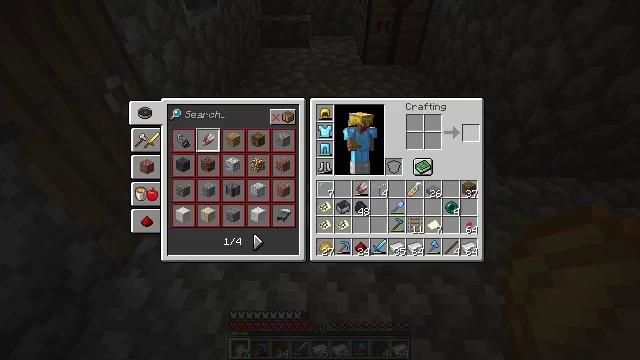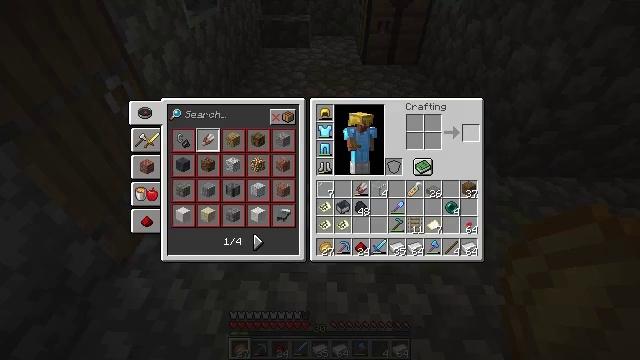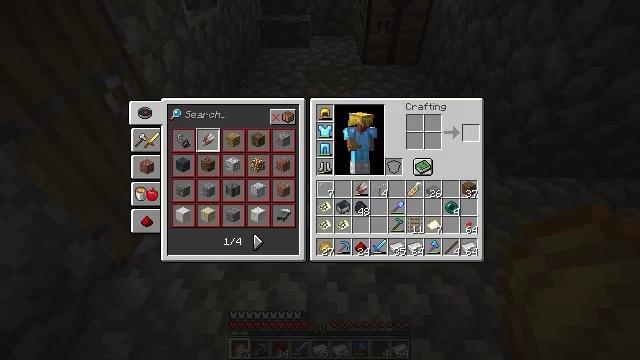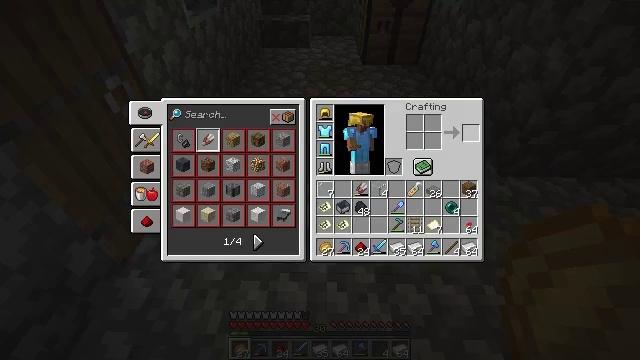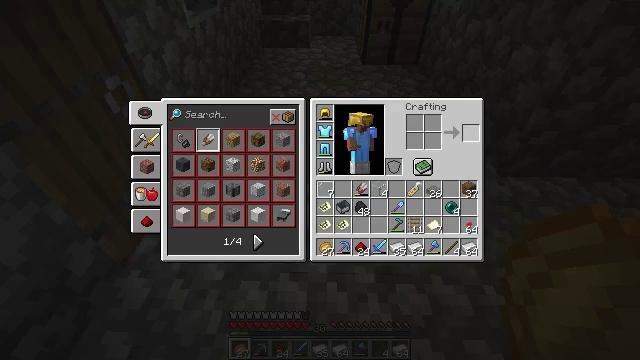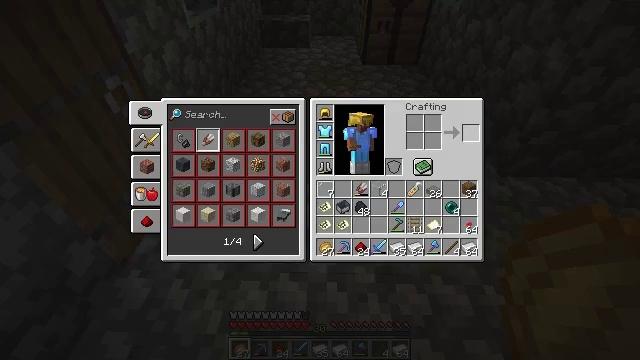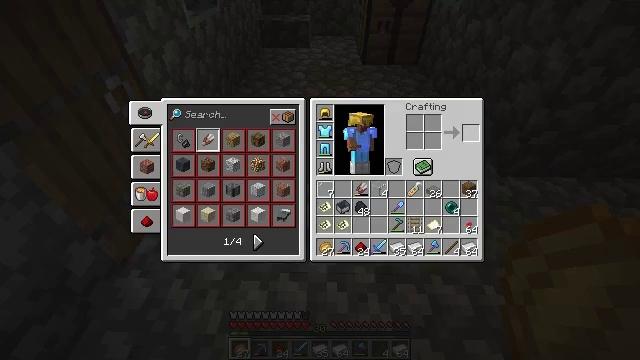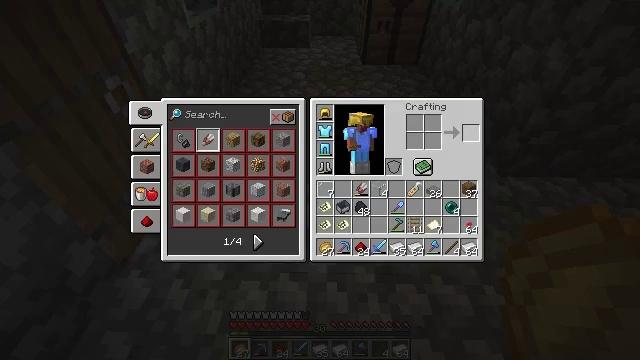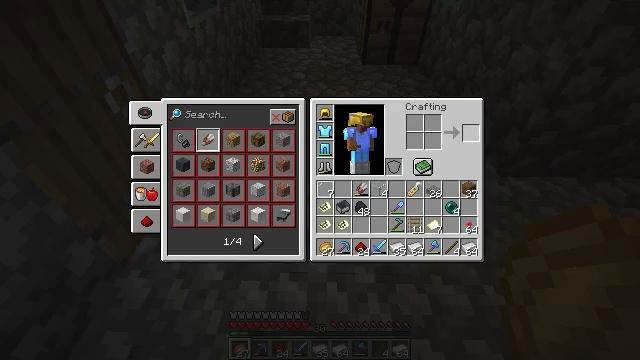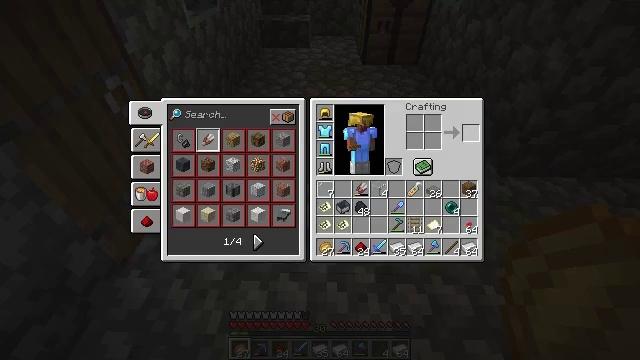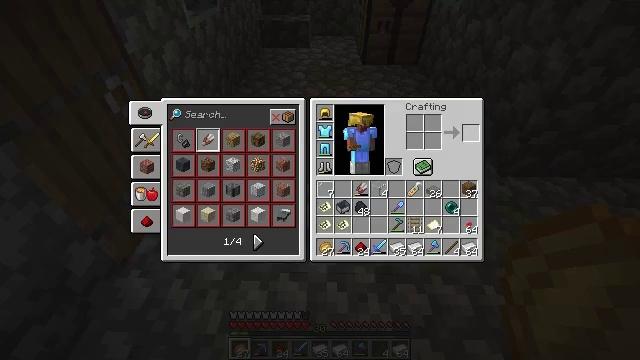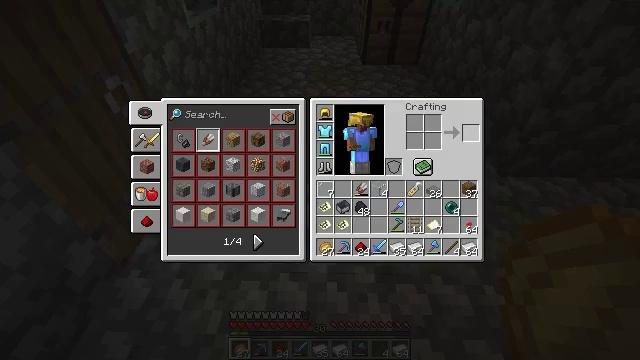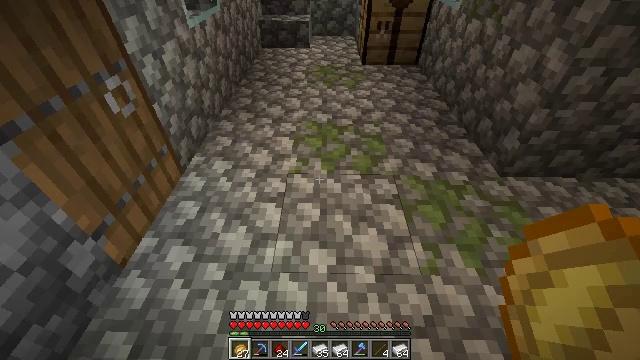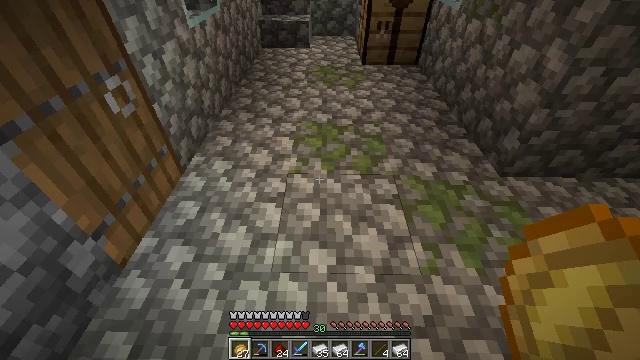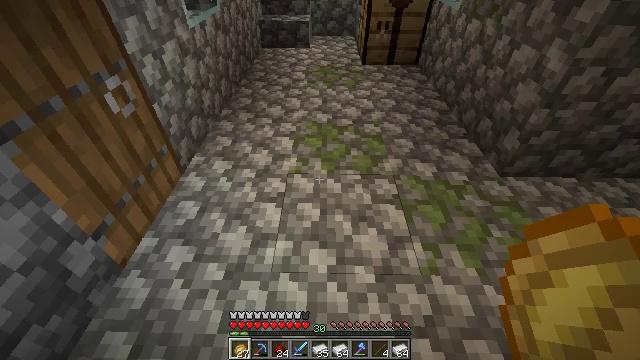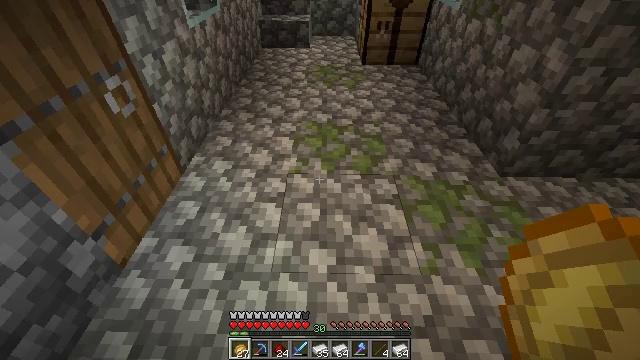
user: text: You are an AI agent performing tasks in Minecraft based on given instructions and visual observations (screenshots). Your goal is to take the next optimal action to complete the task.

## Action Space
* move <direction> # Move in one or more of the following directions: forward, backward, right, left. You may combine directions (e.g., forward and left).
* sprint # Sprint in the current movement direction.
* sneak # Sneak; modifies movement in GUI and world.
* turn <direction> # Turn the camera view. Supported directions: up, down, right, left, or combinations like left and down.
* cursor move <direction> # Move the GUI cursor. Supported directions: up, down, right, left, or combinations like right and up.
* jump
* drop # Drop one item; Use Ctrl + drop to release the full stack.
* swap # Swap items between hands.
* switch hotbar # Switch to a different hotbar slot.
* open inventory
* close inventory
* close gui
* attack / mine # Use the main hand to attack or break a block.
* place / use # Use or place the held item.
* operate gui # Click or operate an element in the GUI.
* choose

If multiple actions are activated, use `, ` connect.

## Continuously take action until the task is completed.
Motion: motion action
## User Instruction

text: Put together the materials to form a grindstone.
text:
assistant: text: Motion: sneak, open gui
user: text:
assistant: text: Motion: sneak
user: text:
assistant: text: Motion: sneak
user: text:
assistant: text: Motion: sneak
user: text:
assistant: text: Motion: sneak
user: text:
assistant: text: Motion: no_op
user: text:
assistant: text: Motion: no_op
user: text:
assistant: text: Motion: no_op
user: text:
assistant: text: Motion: no_op
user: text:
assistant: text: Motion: no_op
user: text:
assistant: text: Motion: no_op
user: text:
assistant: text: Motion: no_op
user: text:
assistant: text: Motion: close gui
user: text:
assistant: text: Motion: no_op
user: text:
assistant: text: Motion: no_op
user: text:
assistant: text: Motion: turn right
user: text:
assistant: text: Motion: turn right and up
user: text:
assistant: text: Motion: turn right and up
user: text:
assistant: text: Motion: turn right and up
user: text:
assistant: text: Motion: turn left and up
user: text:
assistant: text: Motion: move forward
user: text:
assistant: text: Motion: move forward
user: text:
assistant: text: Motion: move forward
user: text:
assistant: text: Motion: move forward
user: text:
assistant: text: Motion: move forward, turn left
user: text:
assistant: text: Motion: move forward, turn left and up
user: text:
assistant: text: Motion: move forward
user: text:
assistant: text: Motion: move forward, turn right
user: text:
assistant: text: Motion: move forward, turn right
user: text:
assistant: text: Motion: move forward, turn right